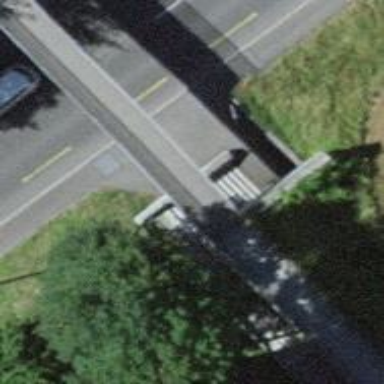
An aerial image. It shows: Set of steps on the road.